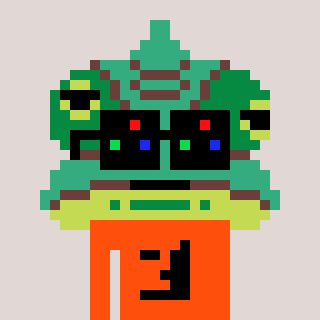
a pixel art character with square black sunglasses, a chameleon-shaped head and a orange-colored body on a warm background